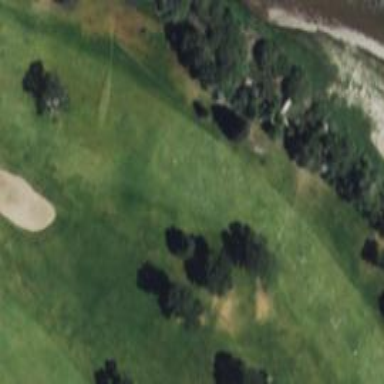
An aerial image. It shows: Golf hole.